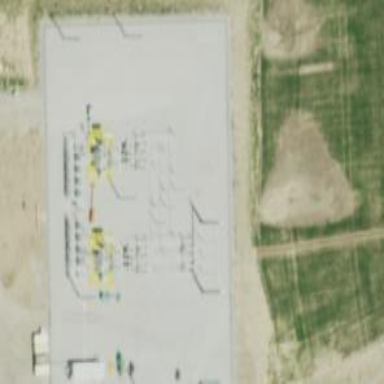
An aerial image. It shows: Switch used for power control.